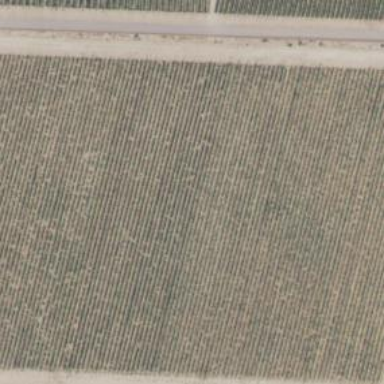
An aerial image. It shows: Vineyard growing grapes.